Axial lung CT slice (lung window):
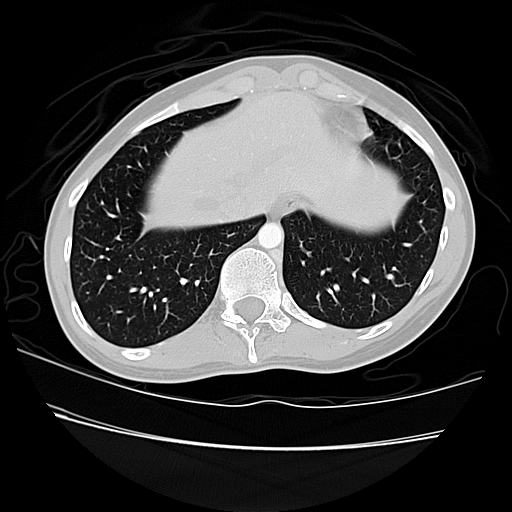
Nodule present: no